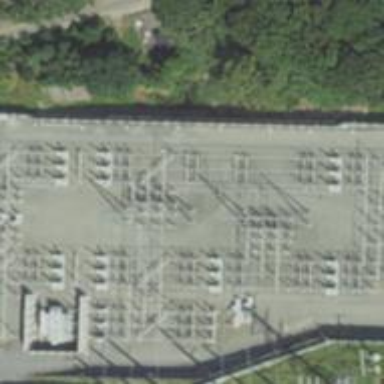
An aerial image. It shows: Fenced power substation at the transmission level.